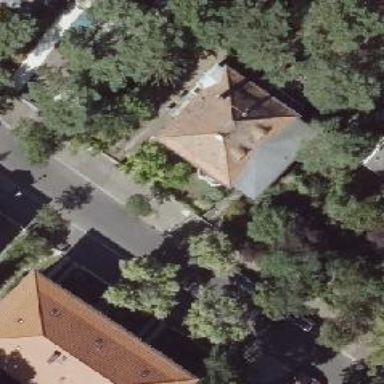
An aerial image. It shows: Detached building with hipped roof shape.